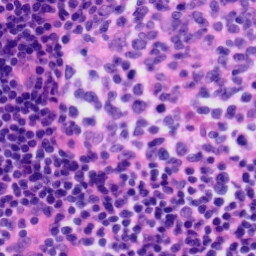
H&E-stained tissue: Tonsil